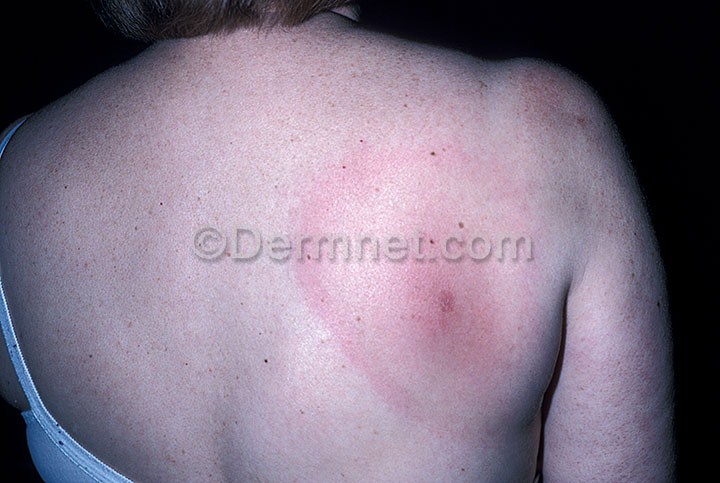
Disease: Scabies Lyme Disease and other Infestations and Bites